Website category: game
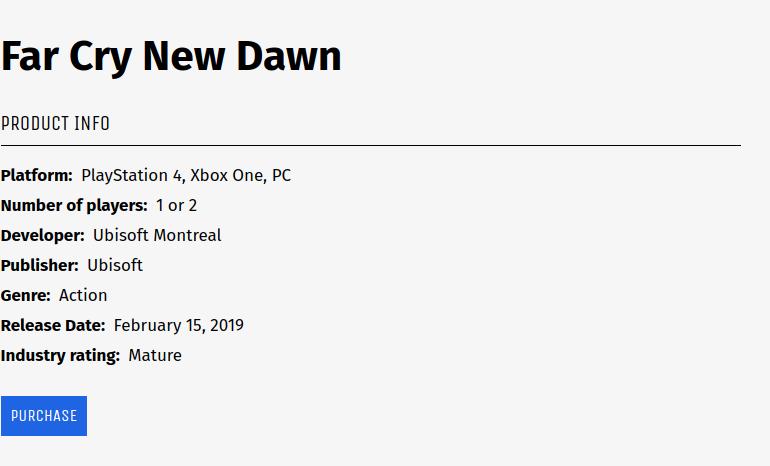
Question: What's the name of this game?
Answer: Far Cry New Dawn

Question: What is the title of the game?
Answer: Far Cry New Dawn

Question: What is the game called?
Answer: Far Cry New Dawn

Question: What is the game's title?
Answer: Far Cry New Dawn

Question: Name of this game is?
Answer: Far Cry New Dawn

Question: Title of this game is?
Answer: Far Cry New Dawn

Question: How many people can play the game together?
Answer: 1 or 2

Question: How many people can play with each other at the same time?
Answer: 1 or 2

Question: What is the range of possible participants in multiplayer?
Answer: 1 or 2

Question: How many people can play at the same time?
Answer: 1 or 2

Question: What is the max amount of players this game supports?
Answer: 1 or 2

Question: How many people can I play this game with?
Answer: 1 or 2

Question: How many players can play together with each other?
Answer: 1 or 2

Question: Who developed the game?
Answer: Ubisoft Montreal

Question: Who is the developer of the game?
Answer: Ubisoft Montreal

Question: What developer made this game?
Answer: Ubisoft Montreal

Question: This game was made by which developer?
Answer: Ubisoft Montreal

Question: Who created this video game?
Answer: Ubisoft Montreal

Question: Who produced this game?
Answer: Ubisoft Montreal

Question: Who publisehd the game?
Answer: Ubisoft

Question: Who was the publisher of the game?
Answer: Ubisoft

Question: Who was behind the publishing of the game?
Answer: Ubisoft

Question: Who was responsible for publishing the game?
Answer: Ubisoft

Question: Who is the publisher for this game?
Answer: Ubisoft

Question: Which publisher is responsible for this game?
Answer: Ubisoft

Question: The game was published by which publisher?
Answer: Ubisoft

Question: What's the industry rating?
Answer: Mature

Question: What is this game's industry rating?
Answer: Mature

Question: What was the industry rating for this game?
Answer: Mature

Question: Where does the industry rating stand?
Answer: Mature

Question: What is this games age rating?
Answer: Mature

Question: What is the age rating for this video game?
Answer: Mature

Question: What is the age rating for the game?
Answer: Mature

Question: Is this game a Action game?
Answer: yes

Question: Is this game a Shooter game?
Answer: no

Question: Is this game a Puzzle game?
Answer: no

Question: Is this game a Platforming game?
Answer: no

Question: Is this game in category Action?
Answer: yes

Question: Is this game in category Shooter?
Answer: no

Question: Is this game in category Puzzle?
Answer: no

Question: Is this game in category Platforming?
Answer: no

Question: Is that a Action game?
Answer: yes

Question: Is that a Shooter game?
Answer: no

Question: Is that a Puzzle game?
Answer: no

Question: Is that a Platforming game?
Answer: no

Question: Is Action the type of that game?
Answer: yes

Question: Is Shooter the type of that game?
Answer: no

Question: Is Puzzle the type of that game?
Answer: no

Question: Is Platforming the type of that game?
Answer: no

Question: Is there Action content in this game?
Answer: yes

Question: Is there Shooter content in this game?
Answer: no

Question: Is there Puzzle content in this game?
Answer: no

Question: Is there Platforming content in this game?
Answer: no

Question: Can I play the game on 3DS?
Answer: no

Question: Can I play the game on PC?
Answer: yes

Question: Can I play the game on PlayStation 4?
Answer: yes

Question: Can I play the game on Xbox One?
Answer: yes

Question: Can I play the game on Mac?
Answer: no

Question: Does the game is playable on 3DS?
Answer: no

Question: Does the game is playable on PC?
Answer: yes

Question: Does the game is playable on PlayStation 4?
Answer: yes

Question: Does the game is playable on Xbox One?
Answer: yes

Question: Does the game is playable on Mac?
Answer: no

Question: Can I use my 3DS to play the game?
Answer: no